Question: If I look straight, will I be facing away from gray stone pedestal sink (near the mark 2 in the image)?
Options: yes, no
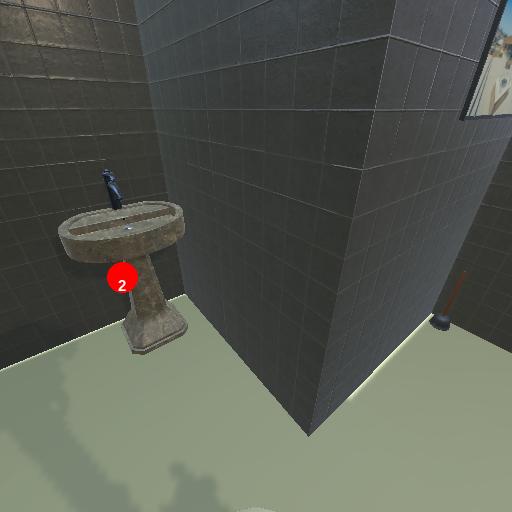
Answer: yes